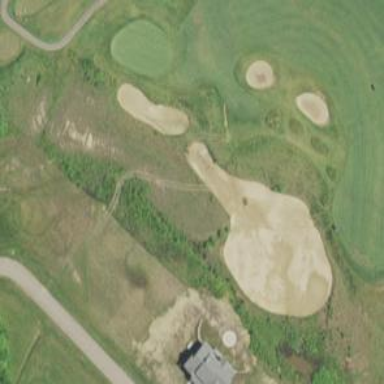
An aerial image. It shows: Golf fairway surrounded by grass.